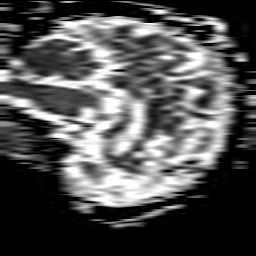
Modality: ADC
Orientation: sagittal
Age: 48
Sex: male
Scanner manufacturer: philips
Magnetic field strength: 1.5 T
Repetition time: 3.499 s
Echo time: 0.09257 s